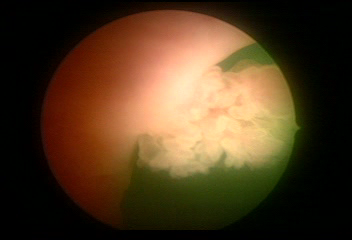
Modality: WLC
Class: Malignant
Subclass: LowGradePapillary
Lesion: L1
Stage: Ta
Morphology: Papillary
Bladder cancer association: Yes
Annotated structures: Tumor